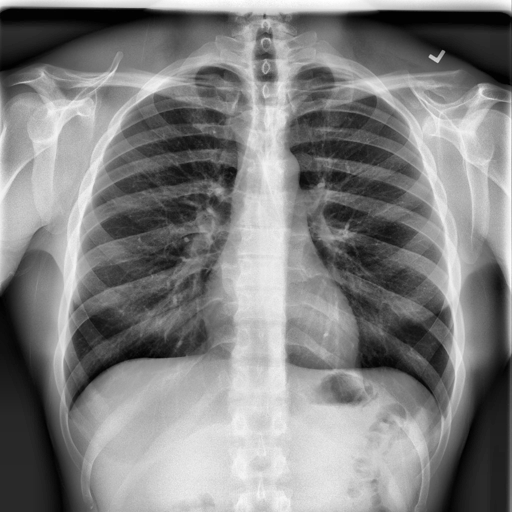
Finding: NORMAL